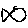
Label: fish